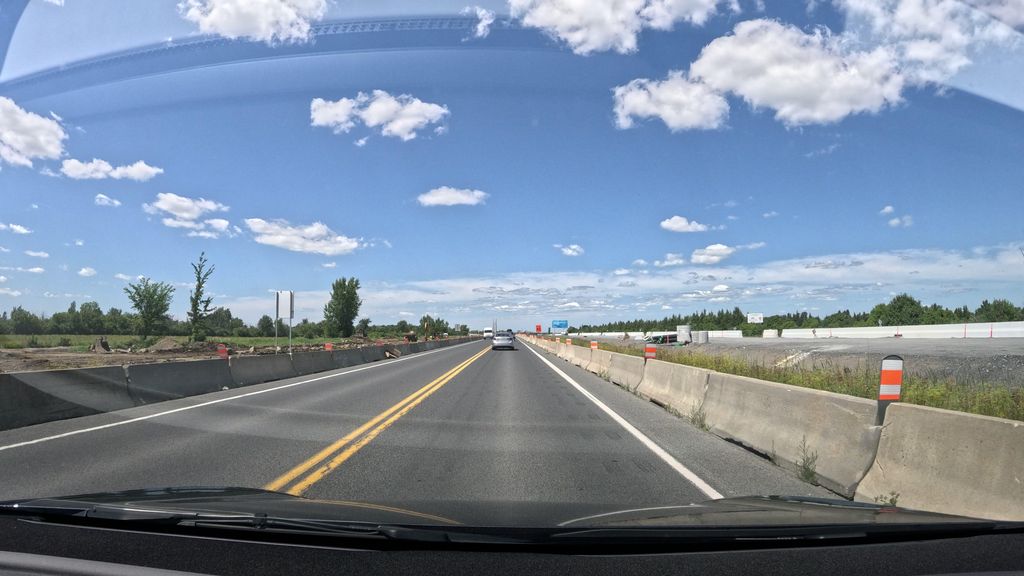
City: montreal